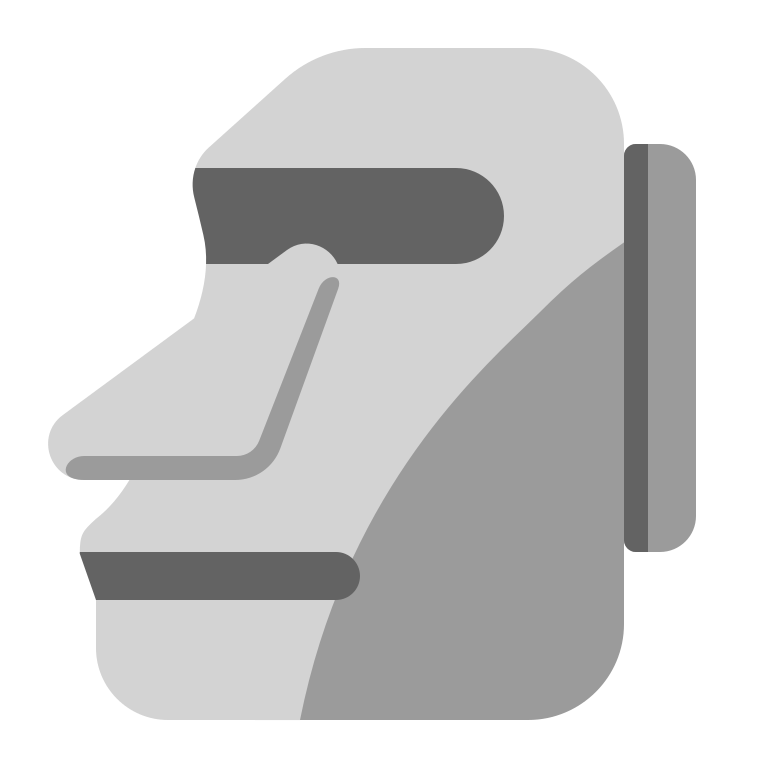
moai flat